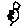
Label: bird